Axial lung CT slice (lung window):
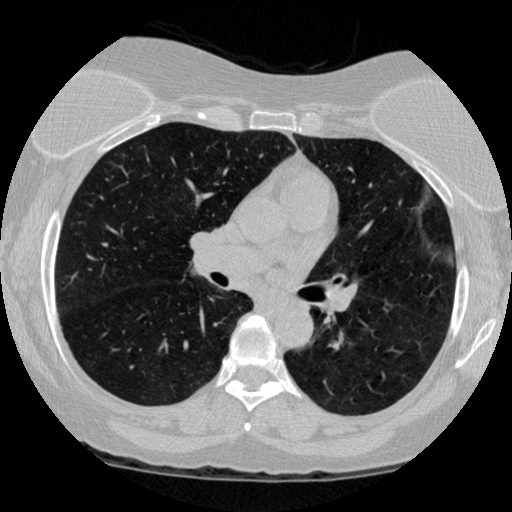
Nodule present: no